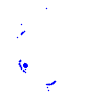
Particle: pion